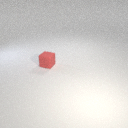
small red rubber cube